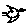
Label: bird